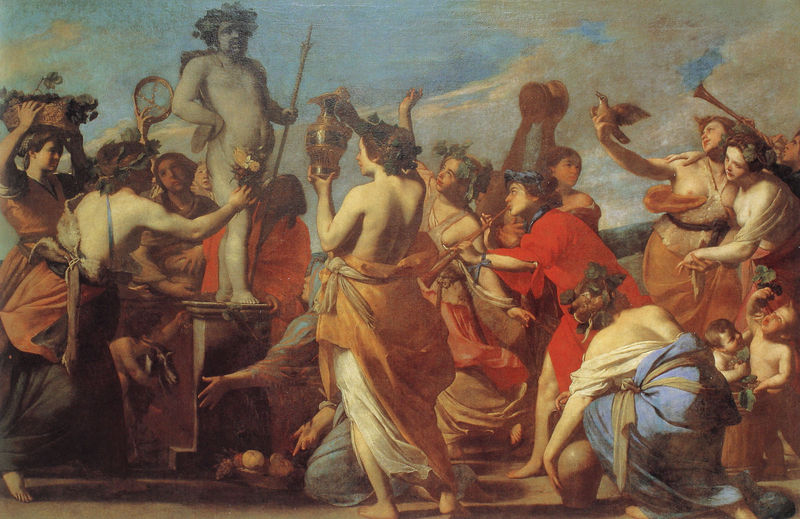
Titel: Der Triumph des Bacchus
Künstler: Massimo Stanzione
Institution: Madrid, Museo del Prado
Schlagwörter: blau, gemälde, himmel, mann, nackt, vogel, wolken, frauen, menschen, busen, frau, kleider, männer, obst, rot, barock, mensch, horn, musiker, kinder, früchte, kanne, krug, trauben, könig, lanze, wein, korb, antike, nakt, trommel, flöte, götter, weinlaub, dionysos, mänaden, intrumente, dionysien, n, fset